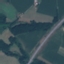
Label: Highway